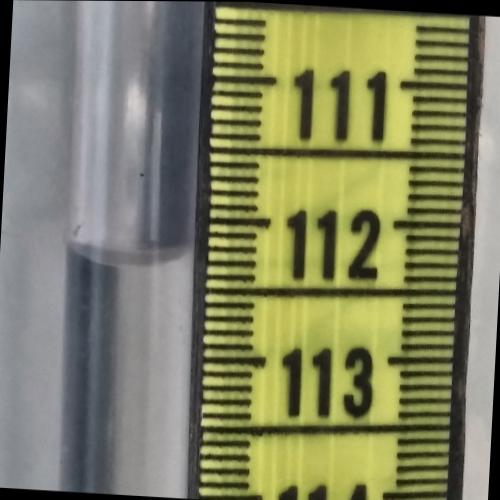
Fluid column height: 112.3 cm